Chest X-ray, PA view. Patient: 54 years old, sex M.
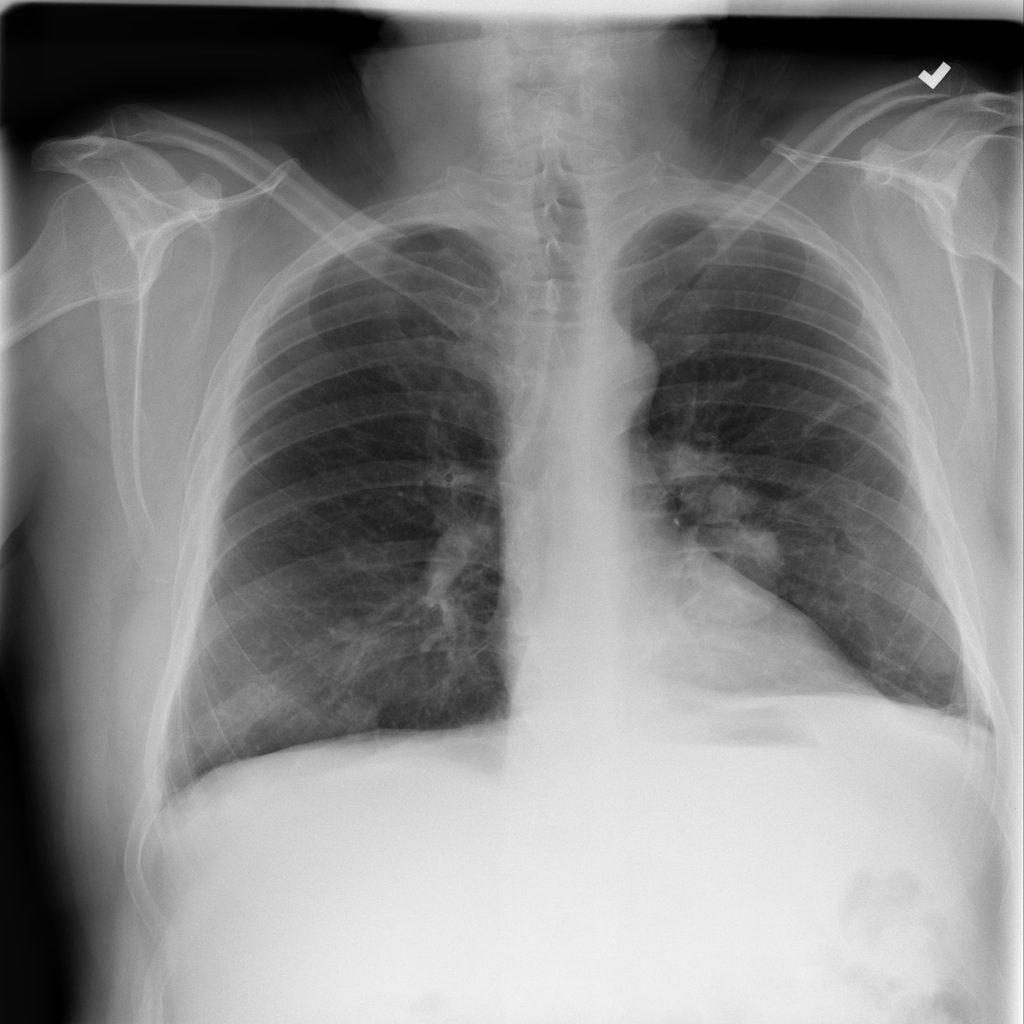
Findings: Mass, Nodule